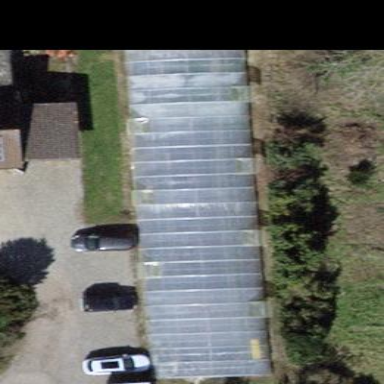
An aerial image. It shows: Greenhouse.